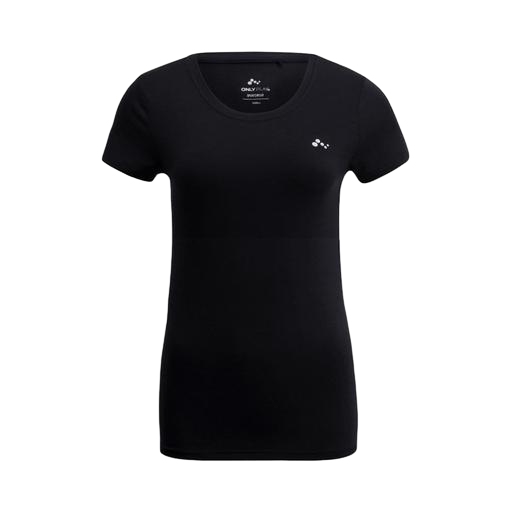
black fitness t-shirt, form fitting black sporty shirt, black fitted tee, white background